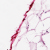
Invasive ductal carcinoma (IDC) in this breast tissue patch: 0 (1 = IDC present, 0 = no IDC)